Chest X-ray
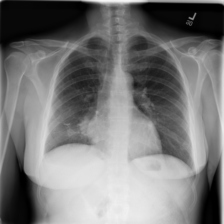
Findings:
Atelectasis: negative
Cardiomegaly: negative
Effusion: negative
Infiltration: negative
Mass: positive
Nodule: negative
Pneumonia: negative
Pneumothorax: negative
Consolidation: negative
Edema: negative
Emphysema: negative
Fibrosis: negative
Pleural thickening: negative
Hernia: negative